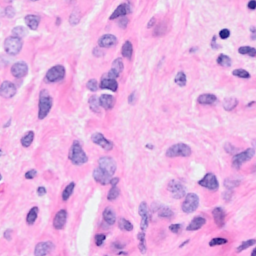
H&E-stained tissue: Breast